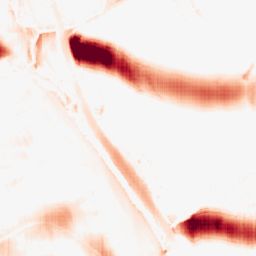
Category: morphological
Decomposition family: morphological_ellipse
Decomposition parameters: operation: opening
width: 50
height: 10
Upsampling method: sinc_blackman
Upsampling parameters: scale: 8
kernel_size: 16
Upsampling scale: 8